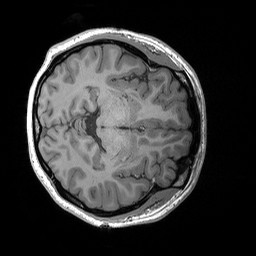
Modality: T1w
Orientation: axial
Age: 24